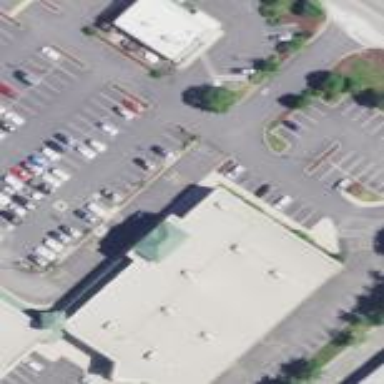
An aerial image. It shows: Retail building.